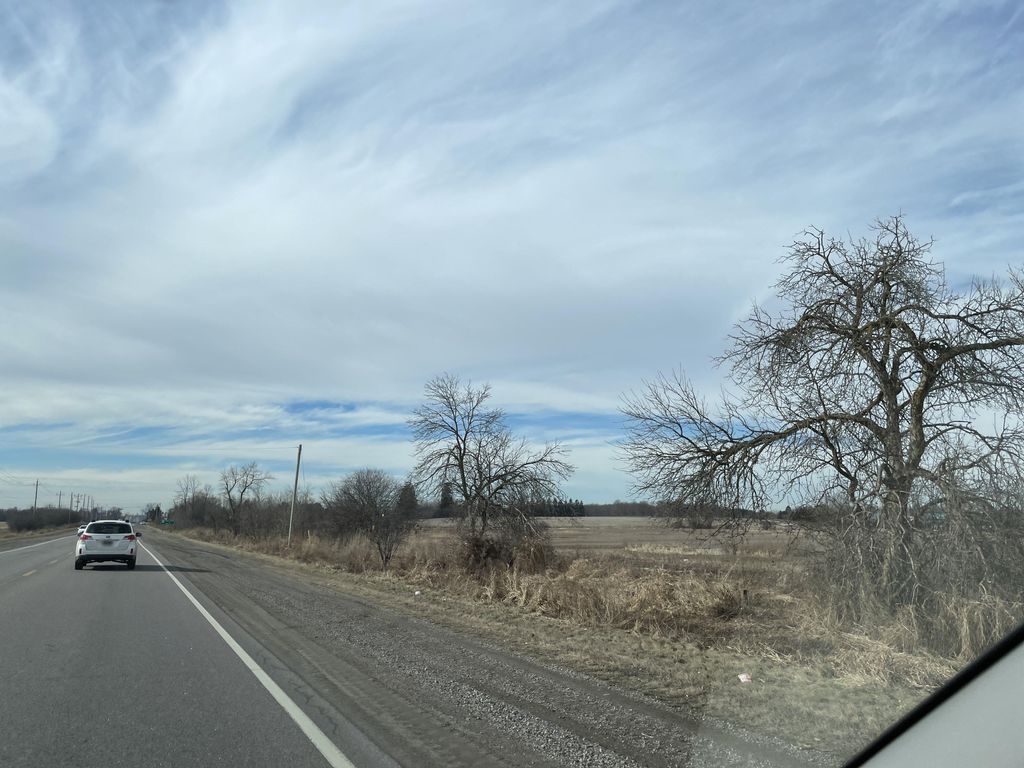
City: kitchener-waterloo